Interaction volume radius: 10 \u00c5
Interaction volume height: 10 \u00c5
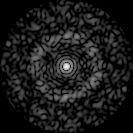
Disorder parameter: 0.8162